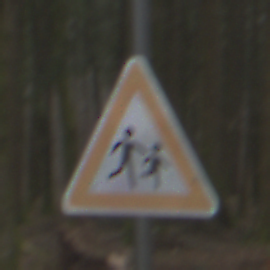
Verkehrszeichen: KinderLinks
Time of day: Midday
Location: Outdoor (Nature)
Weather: Overcast
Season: NotSpecified
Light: Natural